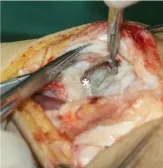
(C) Destruction of the radialis carpal articular surface of the radius.
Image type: medical_photograph (other_medical_photograph)